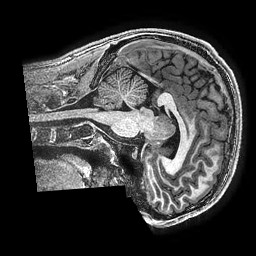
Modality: T1w
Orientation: sagittal
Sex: male
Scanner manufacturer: ge
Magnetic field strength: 3 T
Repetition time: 0.007644 s
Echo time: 0.003468 s